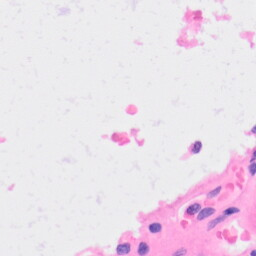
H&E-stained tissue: Kidney